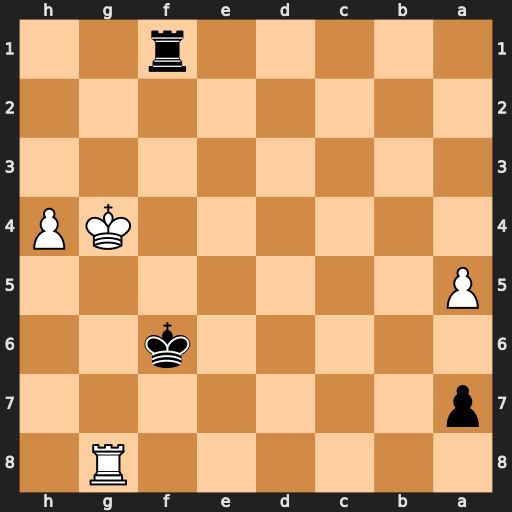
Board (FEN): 6R1/p7/5k2/P7/6KP/8/8/5r2
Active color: b
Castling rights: -
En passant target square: -
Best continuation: Rg1+ Kf4 Rxg8